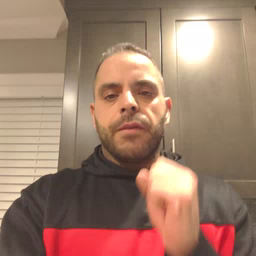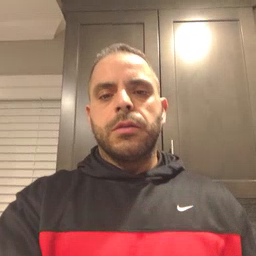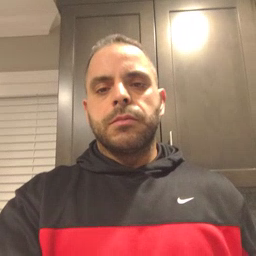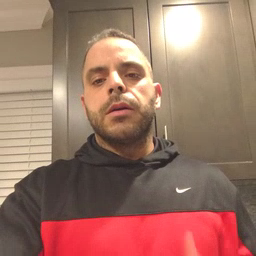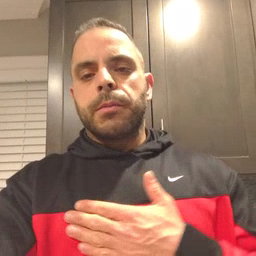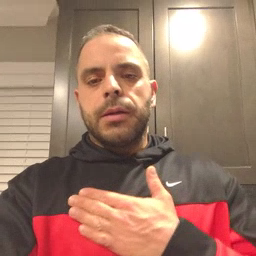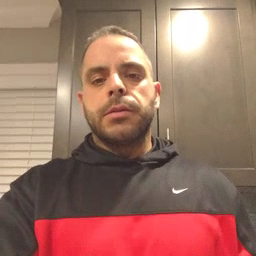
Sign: please